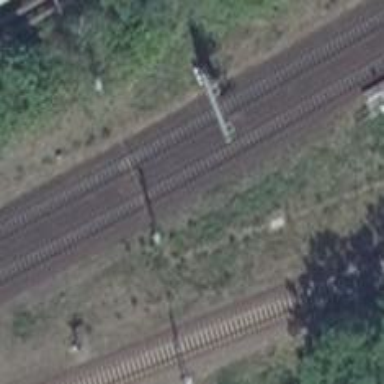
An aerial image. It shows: Railway signal.